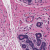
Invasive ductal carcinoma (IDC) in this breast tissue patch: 0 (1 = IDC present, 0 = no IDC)